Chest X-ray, PA view. Patient: 57 years old, sex F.
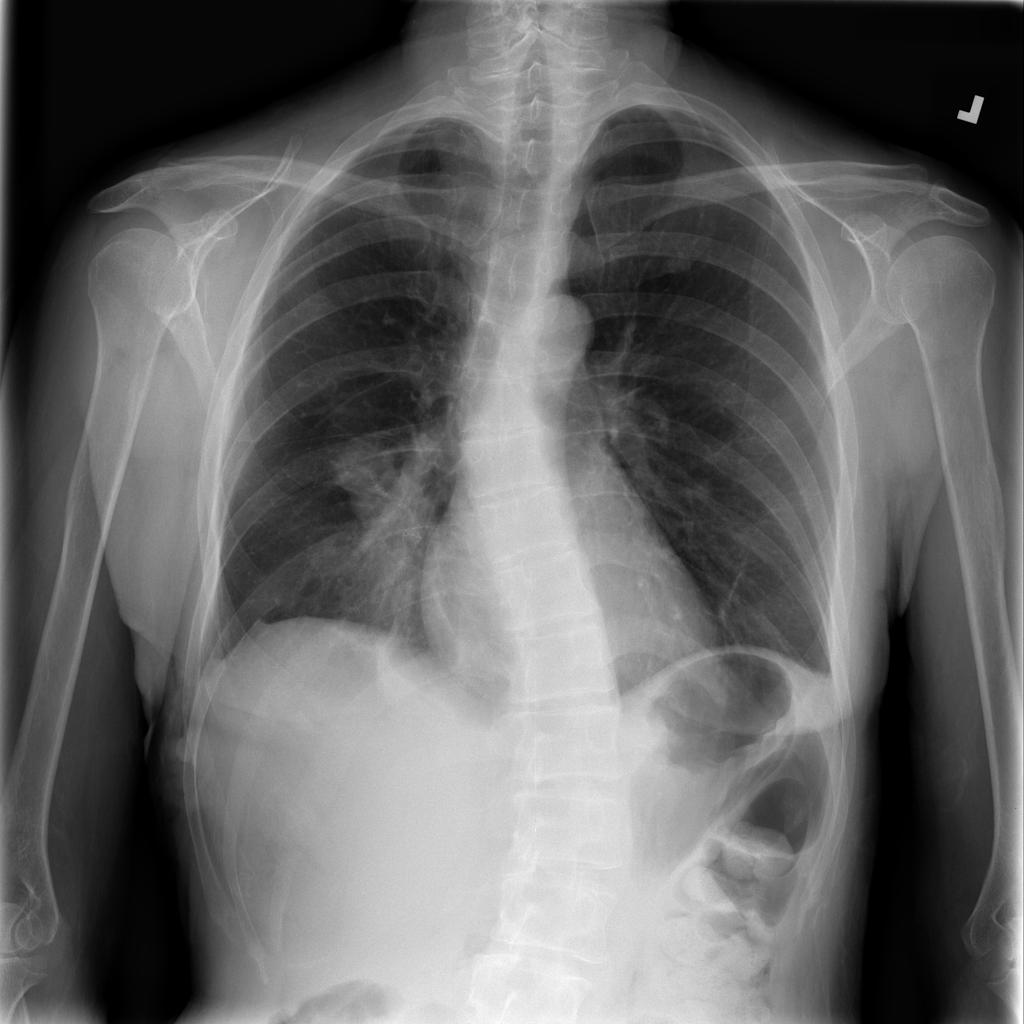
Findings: No Finding